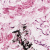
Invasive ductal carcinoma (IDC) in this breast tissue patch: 0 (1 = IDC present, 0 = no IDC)